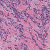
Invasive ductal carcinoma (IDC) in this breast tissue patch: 0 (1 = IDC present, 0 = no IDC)